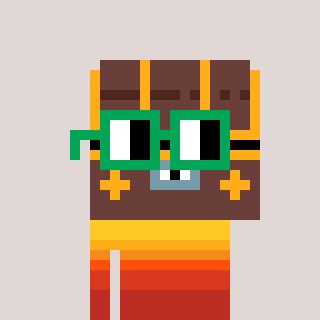
a pixel art character with square green glasses, a treasure chest-shaped head and a magenta-colored body on a warm background